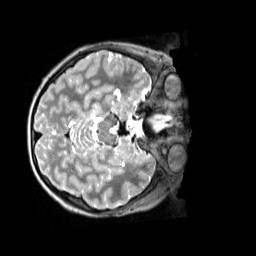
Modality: T2w
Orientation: axial
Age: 11
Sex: male
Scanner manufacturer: siemens
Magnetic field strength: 3 T
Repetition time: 3.2 s
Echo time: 0.408 s